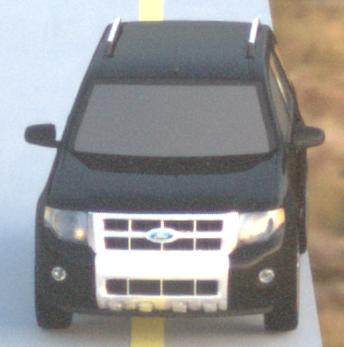
Make: Ford
Model: Escape Hybrid
Detailed model: -
Model produced from: 2004
Model produced until: 2012
Doors: 5
Color: black
Road condition: dry road
Daytime: sunrise or sunset
Contrast: low contrast